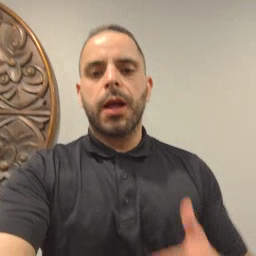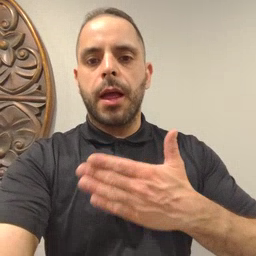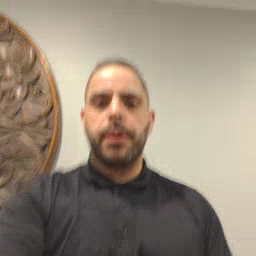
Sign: happy